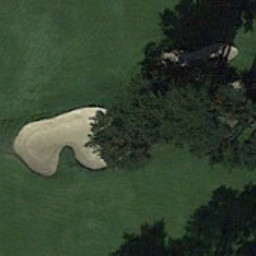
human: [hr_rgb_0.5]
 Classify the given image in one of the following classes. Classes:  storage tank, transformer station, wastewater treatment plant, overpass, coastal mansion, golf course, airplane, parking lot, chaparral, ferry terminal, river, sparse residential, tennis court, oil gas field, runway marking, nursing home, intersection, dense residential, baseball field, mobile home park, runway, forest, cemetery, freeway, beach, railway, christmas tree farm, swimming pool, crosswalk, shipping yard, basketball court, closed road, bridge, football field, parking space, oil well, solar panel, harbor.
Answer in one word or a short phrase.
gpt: golf course